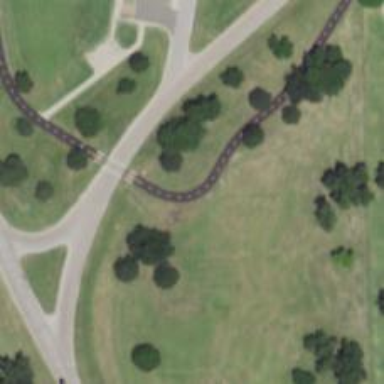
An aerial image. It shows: Asphalt cycleway.